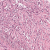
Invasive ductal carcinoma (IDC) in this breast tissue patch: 1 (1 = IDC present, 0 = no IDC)